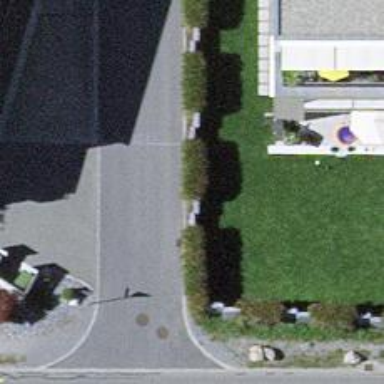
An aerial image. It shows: Hedge acting as barrier.